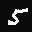
Label: 5